Question: I want to generate exactly the same than that :

but in an document ()!
Is there a way to do this?
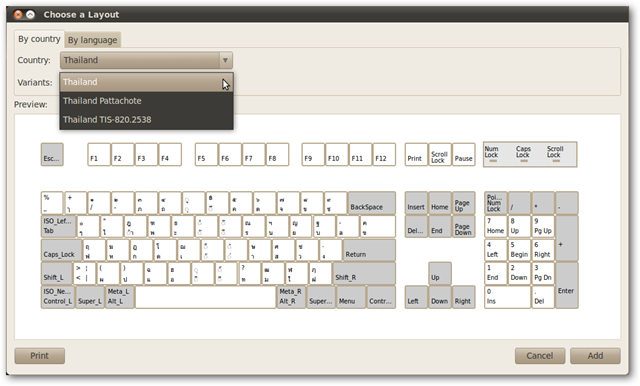
Answer: Here's the solution coming from a mate who is good when it comes to this kind of problems.
Using shell command 'ps -Hef', I could see 'gkbd-keyboard-display -g 1' running.
There's no 'man' page.
'''
$ man gkbd-keyboard-display
No manual entry for gkbd-keyboard-display
See 'man 7 undocumented' for help when manual pages are not available.
'''
Looking for this program:
'''
$ type gkbd-keyboard-display
gkbd-keyboard-display is hashed (/usr/bin/gkbd-keyboard-display)
$ file /usr/bin/gkbd-keyboard-display
/usr/bin/gkbd-keyboard-display: ELF 64-bit LSB executable, x86-64, version 1 (SYSV),
...dynamically linked (uses shared libs),
...for GNU/Linux 2.6.26, BuildID[sha1]=0xc4e, [...]
'''
So looking for the packet:
'''
$ dpkg -S /usr/bin/gkbd-keyboard-display
gkbd-capplet: /usr/bin/gkbd-keyboard-display
$
'''
Looking in the Web, found <URL>
Add 'sid' because it's the most up-to-date version: <URL>
From there, I clicked on the right option ('Developer's information (PTS)') to see the source packet: it's this link: <URL>
In the right column, "'Links'" I clicked on the link "'Browse source code'" <URL>
I went into the 'debian' folder then in the file 'watch', and from there I get the URL of the source code:
<URL>
From now on I'll have to understand how it works, and how to output all configurations in a way that I can read it in 'JSON' format. Lots of work to do, but very interesting!